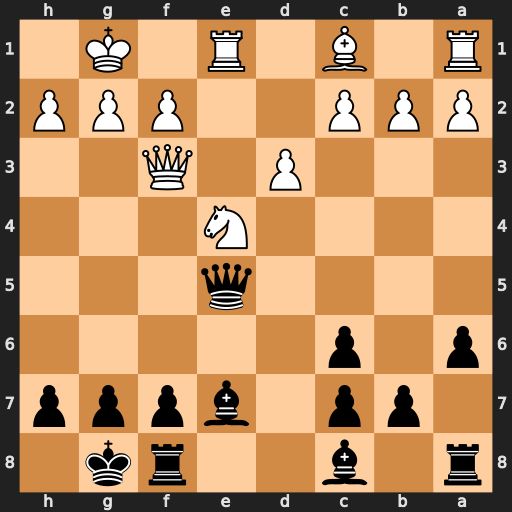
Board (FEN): r1b2rk1/1pp1bppp/p1p5/4q3/4N3/3P1Q2/PPP2PPP/R1B1R1K1
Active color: b
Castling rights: -
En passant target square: -
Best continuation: f5 Qg3 Qe6